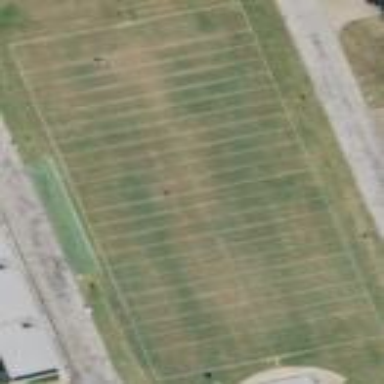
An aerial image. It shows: American football pitch for leisure and sport activities.